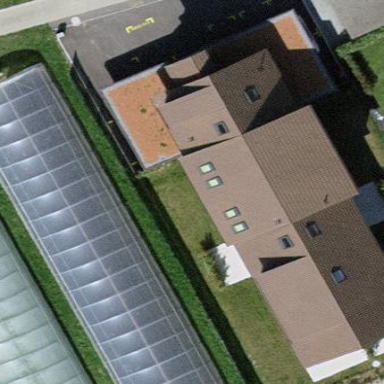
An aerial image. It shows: Greenhouse.